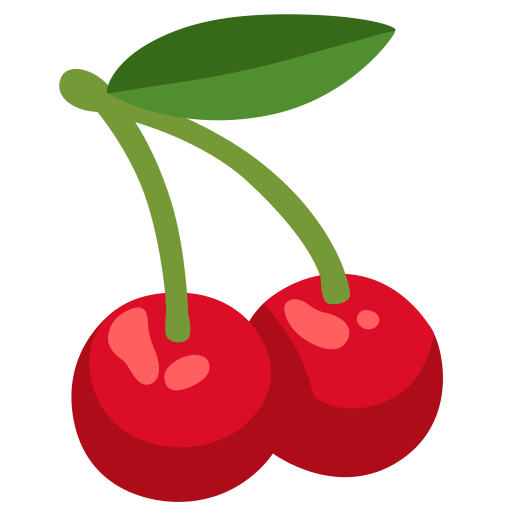
Emoji: 🍒